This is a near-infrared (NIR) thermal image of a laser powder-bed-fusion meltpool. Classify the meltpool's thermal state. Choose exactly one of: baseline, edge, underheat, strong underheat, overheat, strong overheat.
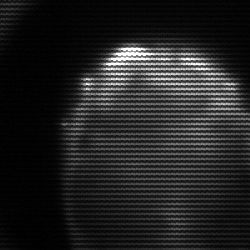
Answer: edge